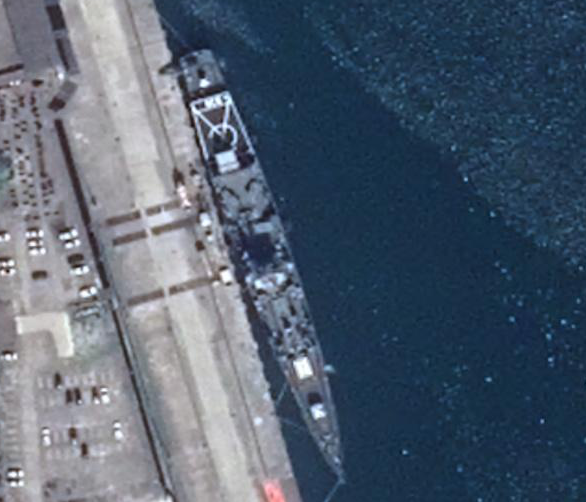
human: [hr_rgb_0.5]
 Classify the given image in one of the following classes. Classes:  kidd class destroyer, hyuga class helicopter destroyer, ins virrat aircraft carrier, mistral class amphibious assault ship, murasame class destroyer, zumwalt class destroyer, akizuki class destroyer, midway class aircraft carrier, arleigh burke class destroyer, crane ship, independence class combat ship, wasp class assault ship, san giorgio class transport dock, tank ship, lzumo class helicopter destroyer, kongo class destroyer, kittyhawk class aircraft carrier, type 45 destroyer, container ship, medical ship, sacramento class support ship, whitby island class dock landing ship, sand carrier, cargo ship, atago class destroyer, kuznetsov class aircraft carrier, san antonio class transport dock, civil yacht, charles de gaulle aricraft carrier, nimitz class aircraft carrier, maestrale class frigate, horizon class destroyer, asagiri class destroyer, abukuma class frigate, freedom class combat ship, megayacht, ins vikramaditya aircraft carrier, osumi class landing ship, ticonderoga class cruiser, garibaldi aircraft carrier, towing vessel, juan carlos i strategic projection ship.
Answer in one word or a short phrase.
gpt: Kidd class destroyer